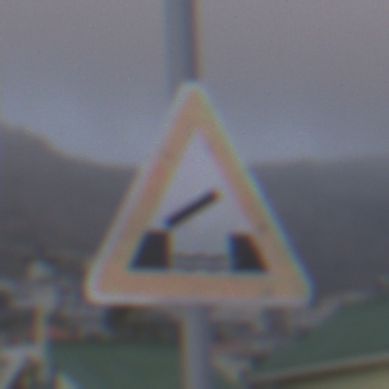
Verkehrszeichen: BeweglicheBruecke
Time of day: SunriseSunset
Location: Outdoor (Beach)
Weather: Overcast
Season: NotSpecified
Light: Natural